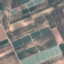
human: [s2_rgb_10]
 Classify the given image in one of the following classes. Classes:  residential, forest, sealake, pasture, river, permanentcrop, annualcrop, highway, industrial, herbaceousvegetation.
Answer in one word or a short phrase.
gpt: PermanentCrop